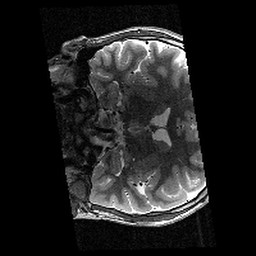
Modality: T2w
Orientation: coronal
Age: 11
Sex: male
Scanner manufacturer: siemens
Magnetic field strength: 3 T
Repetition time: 9.23 s
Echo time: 0.067 s